Question: I am editing user security and am trying to give a user access to an e.List item. I select the user using the [...] button and successfully find that user by searching in our AD domain.
After I select the user and press OK, that user does not come into the CAC, just this error The filter will only accept groups and roles. Users will not be added to the filter. I don't see any filters here at all.
Have you seen this before and is it possible to set up security by users?
Thank you,
WE

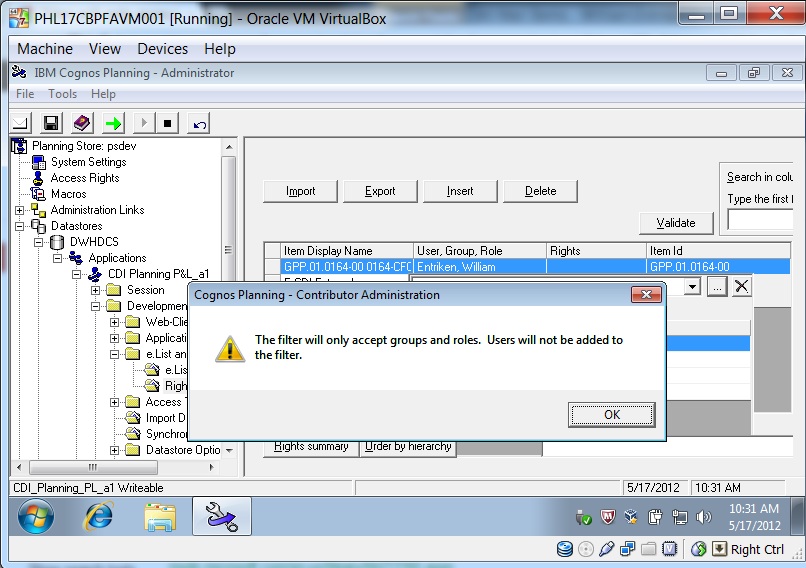
Answer: Answer from ericlfg on <URL>:
Hi William,
The message you are receiving is by design. In order to add a specific user, rather than a group or role, that use needs to be a member of some kind of hierarchy in your security provider.
Ex: If you're using cognos groups and roles with a Role called "Test". You would populate this test role with members from your namespace. In the CAC, you would then select the Test group when you click on the elipsis and then that will allow you to select your individual user (or alternatively the Test role).
The same would be true if you're trying to add members directly from your 3rd party authentication provider. The individual users need to be part of a roll-up role or group in order to add that roll-up role or group to the filter. Once added to the filter you can select the individual users.
Hope this helps.